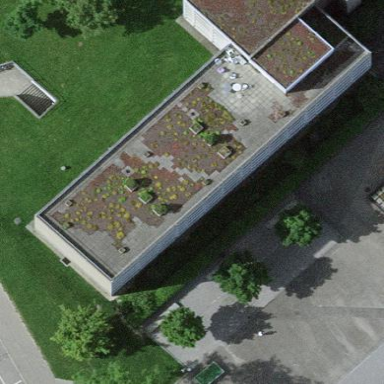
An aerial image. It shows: School building.